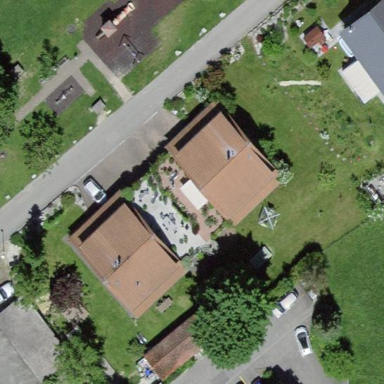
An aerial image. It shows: Terrace building.